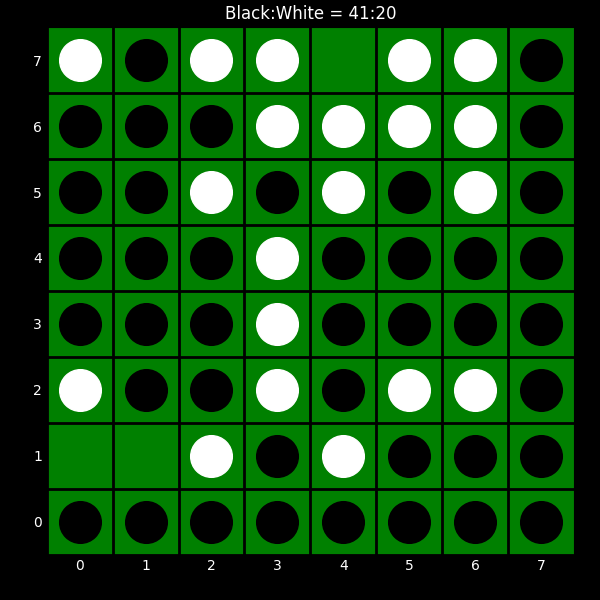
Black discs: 41
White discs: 20